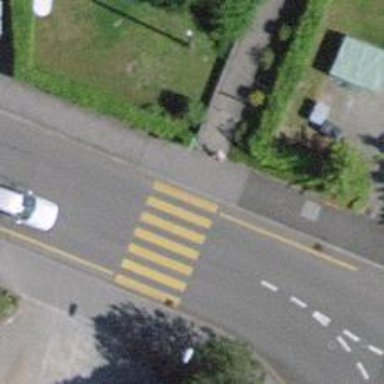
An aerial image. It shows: Kerb barrier.